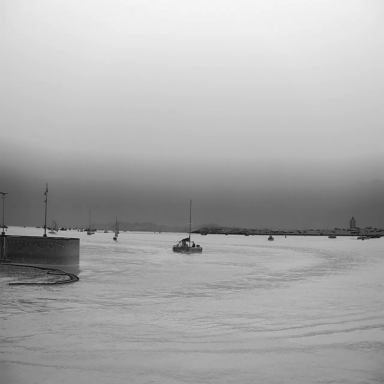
There are eight sailboats in the infrared image.